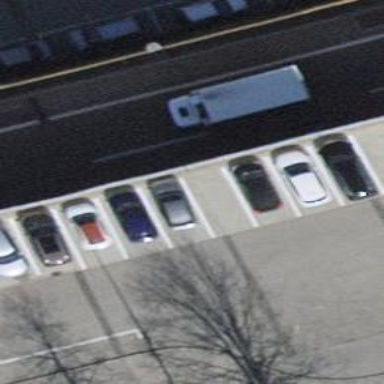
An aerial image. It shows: Street side parking area.